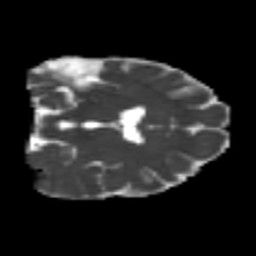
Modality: MD
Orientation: coronal
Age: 50
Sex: male
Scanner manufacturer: siemens
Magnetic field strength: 3 T
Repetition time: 4.999 s
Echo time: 0.07946 s